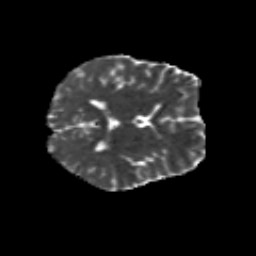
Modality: MD
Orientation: axial
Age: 20
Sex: female
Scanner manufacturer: siemens
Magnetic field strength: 3 T
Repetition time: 8.8 s
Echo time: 0.085 s